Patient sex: M
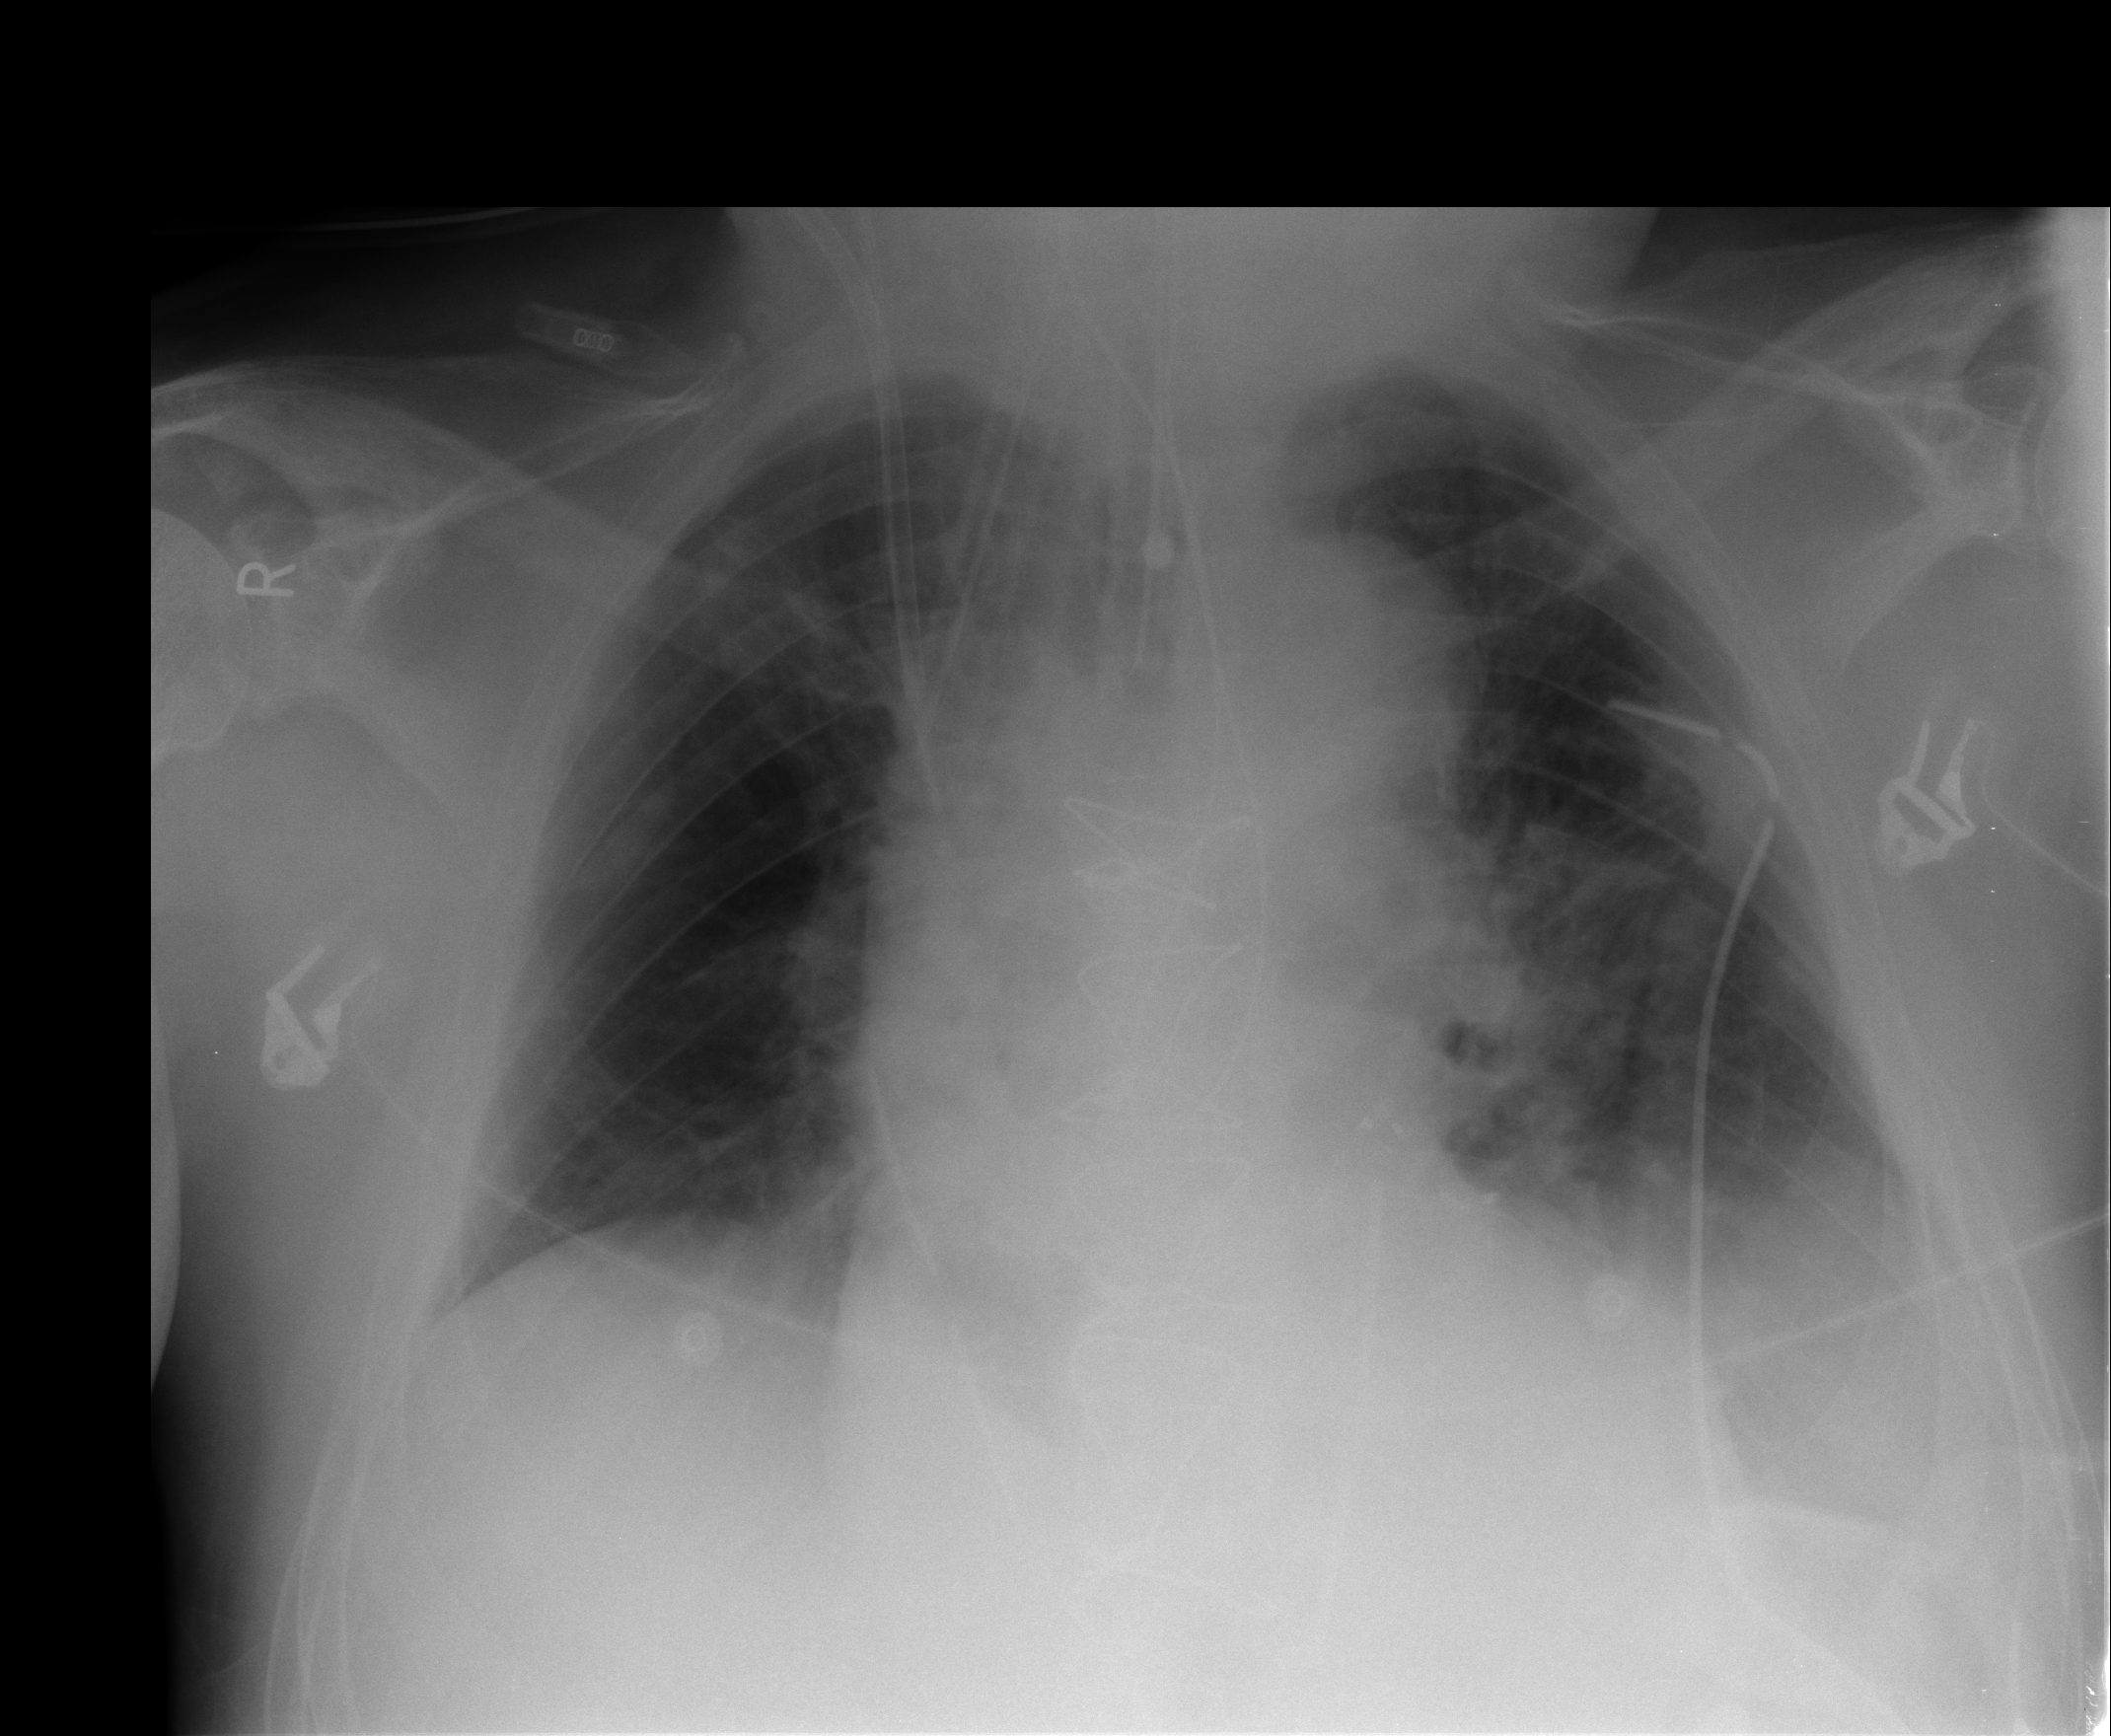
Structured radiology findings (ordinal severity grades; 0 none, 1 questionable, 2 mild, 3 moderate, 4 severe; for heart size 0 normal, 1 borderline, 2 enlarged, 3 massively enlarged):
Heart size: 1
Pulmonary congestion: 2
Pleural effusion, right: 0
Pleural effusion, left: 2
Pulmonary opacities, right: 0
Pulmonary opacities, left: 2
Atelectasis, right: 1
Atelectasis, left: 2